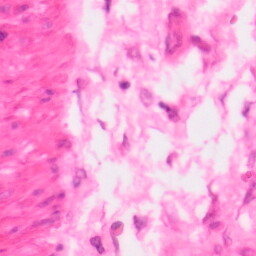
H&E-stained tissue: Colon